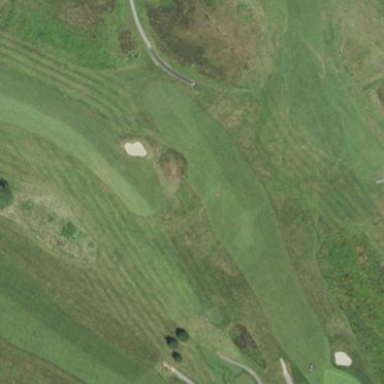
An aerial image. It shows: Rough area on grassy golf course.